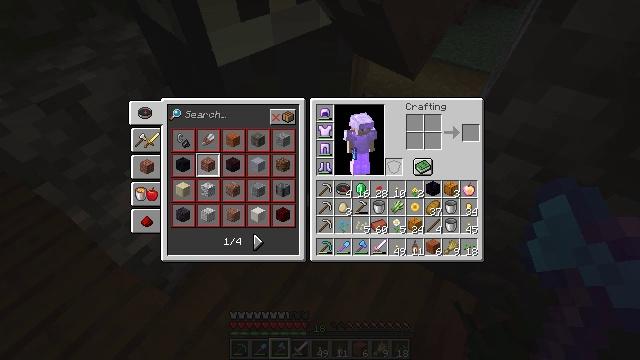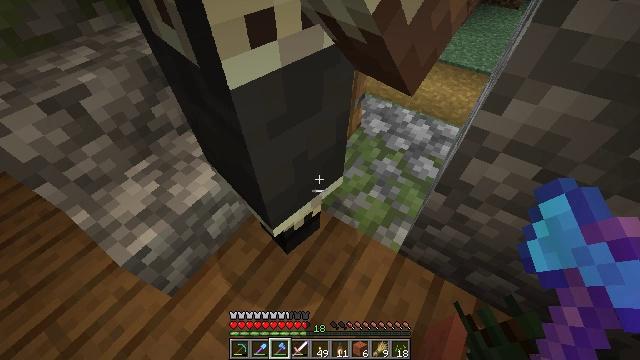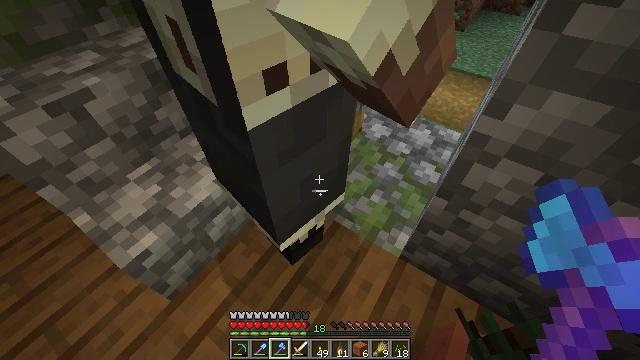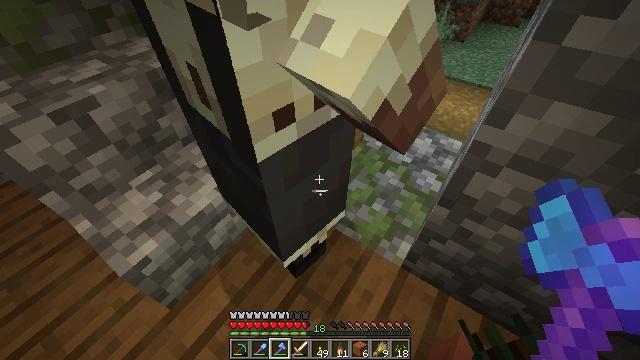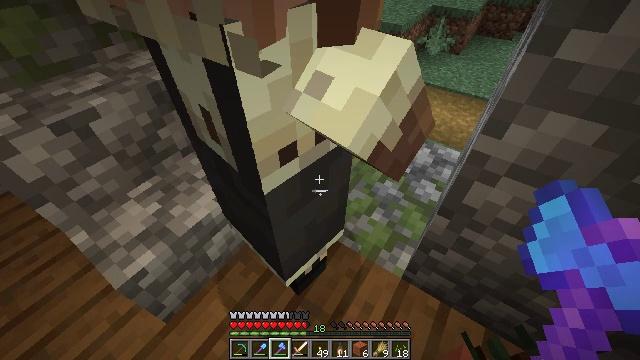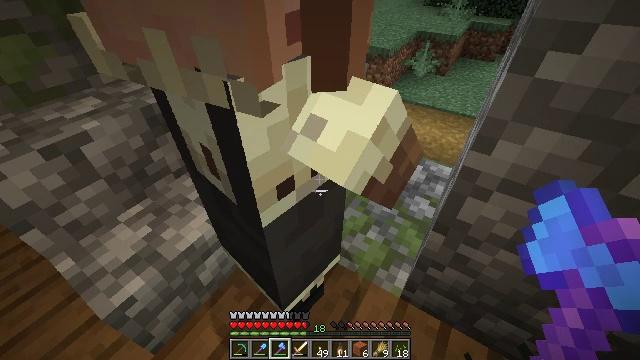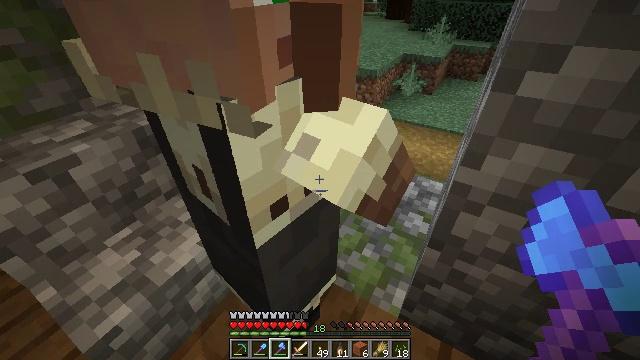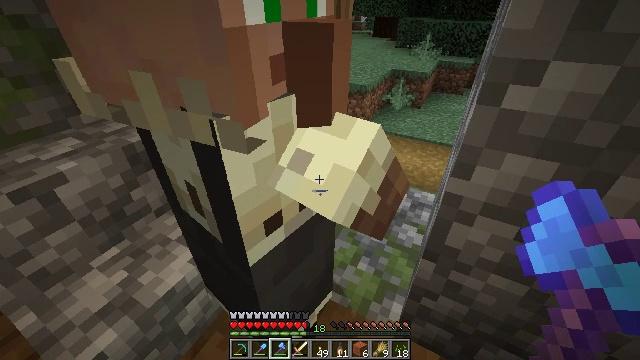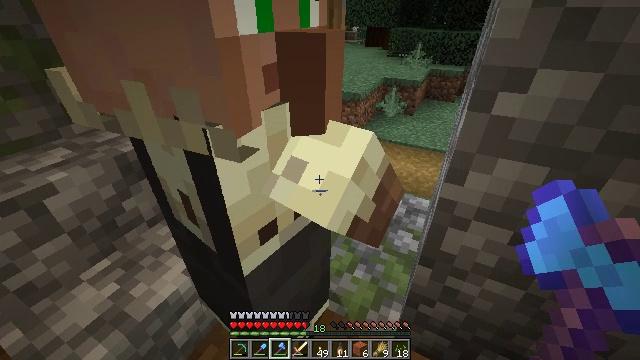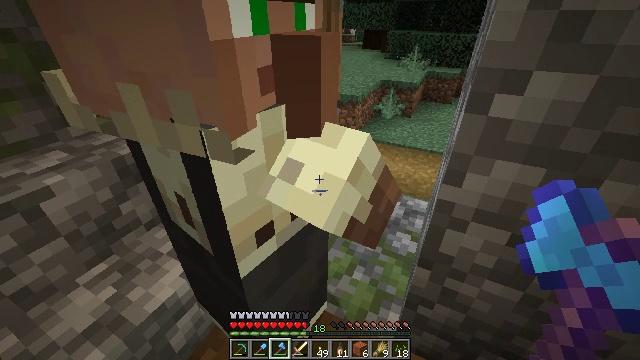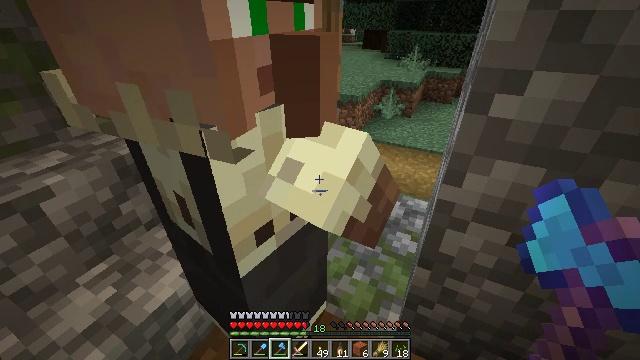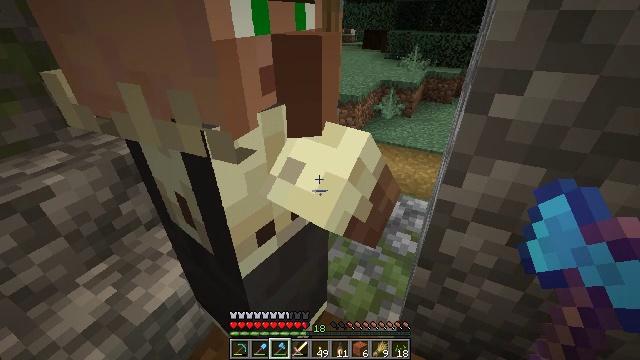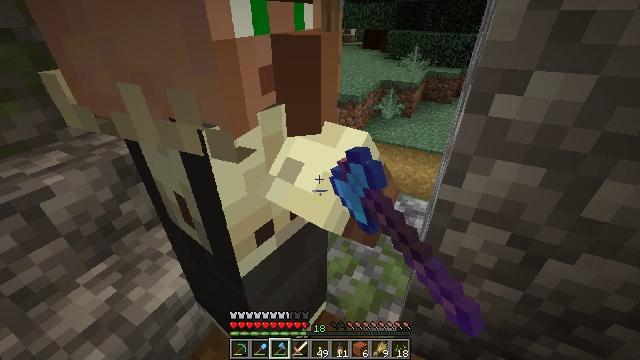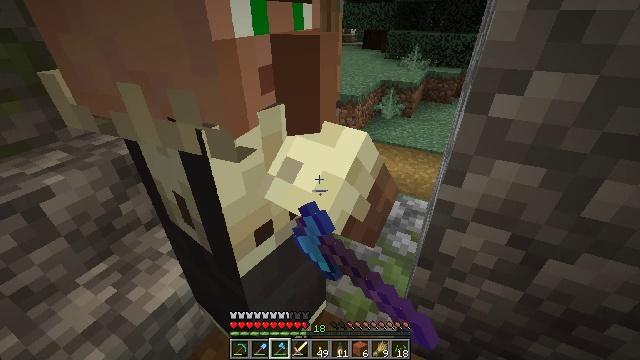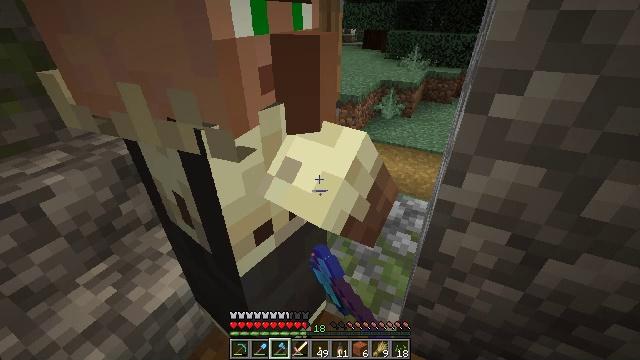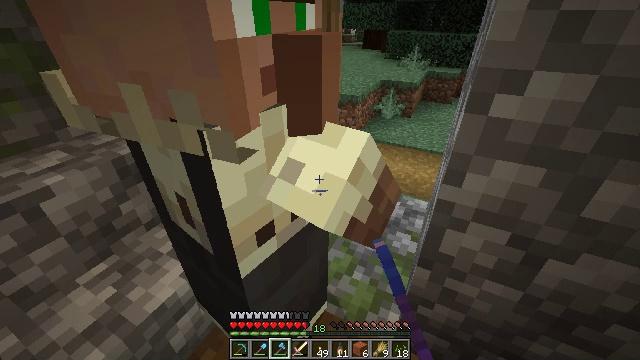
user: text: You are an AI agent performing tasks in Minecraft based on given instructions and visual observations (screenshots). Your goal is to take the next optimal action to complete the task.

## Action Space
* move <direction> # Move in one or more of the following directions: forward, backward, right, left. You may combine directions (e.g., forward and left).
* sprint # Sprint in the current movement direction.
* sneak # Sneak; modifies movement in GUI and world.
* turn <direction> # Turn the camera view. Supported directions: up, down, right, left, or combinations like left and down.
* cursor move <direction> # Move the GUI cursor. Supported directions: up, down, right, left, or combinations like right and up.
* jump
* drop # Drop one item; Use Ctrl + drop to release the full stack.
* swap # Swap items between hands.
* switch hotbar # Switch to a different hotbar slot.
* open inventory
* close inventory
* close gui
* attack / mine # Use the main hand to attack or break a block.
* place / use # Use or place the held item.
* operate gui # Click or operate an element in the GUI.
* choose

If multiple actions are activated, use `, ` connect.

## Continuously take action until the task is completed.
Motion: motion action
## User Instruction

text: Drop acacia planks.
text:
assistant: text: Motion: no_op
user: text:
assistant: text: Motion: no_op
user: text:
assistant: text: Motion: turn up
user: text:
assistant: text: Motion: turn up
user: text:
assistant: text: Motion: turn right and up
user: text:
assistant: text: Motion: turn right and up
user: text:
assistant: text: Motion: turn right and up
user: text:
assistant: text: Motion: turn right and up
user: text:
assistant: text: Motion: no_op
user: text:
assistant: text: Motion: no_op
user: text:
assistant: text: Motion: use / place
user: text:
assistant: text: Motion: use / place
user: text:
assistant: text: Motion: use / place
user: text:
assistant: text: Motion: no_op
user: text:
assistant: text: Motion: no_op
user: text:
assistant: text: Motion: no_op
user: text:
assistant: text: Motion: no_op
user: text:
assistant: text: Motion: no_op
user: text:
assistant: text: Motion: no_op
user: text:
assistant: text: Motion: no_op
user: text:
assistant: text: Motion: no_op
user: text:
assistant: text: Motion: cursor move right
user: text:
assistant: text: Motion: cursor move right
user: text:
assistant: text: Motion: cursor move right
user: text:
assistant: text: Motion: no_op
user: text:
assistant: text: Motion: no_op
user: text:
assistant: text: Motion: no_op
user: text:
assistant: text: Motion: cursor move left
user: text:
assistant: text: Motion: cursor move left
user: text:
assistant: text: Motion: cursor move left